Question: I need to calculate the angle between 3 points. For this, I do the following:
1. Grab the 3 points (previous, current and next, it's within a loop)
2. Calculate the distance between the points with Pythagoras
3. Calculate the angle using Math.acos
This seems to work fine for shapes without angels of over 180 degrees, however if a shape has such an corner it calculates the short-side. Here's an illustration to show what I mean (the red values are wrong):

This is the code that does the calculations:
'''
// Pythagoras for calculating distance between two points (2D)
pointDistance = function (p1x, p1y, p2x, p2y) {
return Math.sqrt((p1x - p2x)*(p1x - p2x) + (p1y - p2y)*(p1y - p2y));
};
// Get the distance between the previous, current and next points
// vprev, vcur and vnext are objects that look like this:
// { x:float, y:float, z:float }
lcn = pointDistance(vcur.x, vcur.z, vnext.x, vnext.z);
lnp = pointDistance(vnext.x, vnext.z, vprev.x, vprev.z);
lpc = pointDistance(vprev.x, vprev.z, vcur.x, vcur.z);
// Calculate and print the angle
Math.acos((lcn*lcn + lpc*lpc - lnp*lnp)/(2*lcn*lpc))*180/Math.PI
'''
Is there something wrong in the code, did I forget to do something, or should it be done a completely different way?
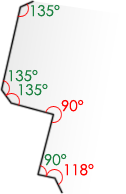
Answer: HI there your math and calculations are perfect. Your running into the same problem most people do on calculators, which is orientation. What I would do is find out if the point lies to the left or right of the vector made by the first two points using this code, which I found from
<URL>
'''
isLeft = function(ax,ay,bx,by,cx,cy){
return ((bx - ax)*(cy - ay) - (by - ay)*(cx - ax)) > 0;
}
'''
Where ax and ay make up your first point bx by your second and cx cy your third.
if it is to the left just add 180 to your angle